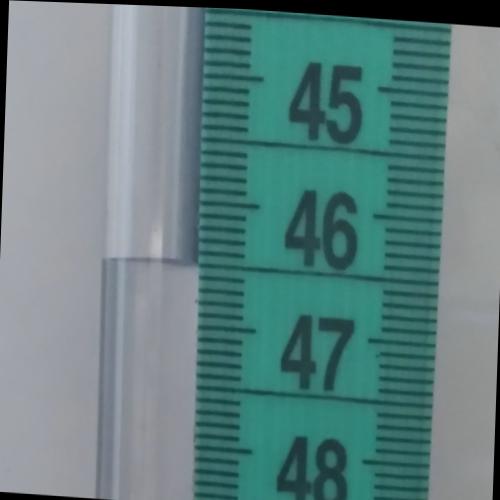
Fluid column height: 46.5 cm